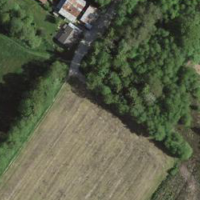
EUNIS habitat code: 52
Species observed at this site:
Menyanthes trifoliata